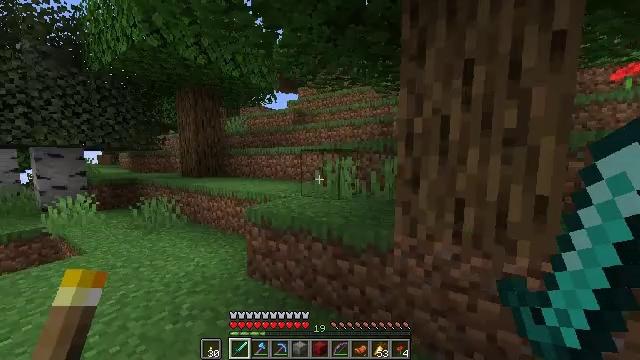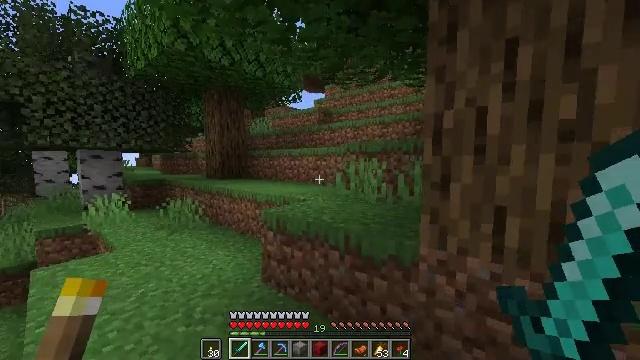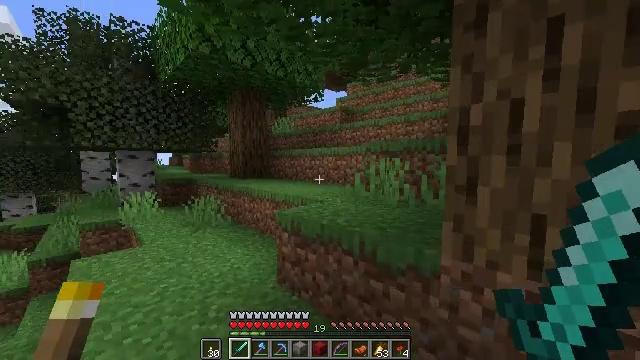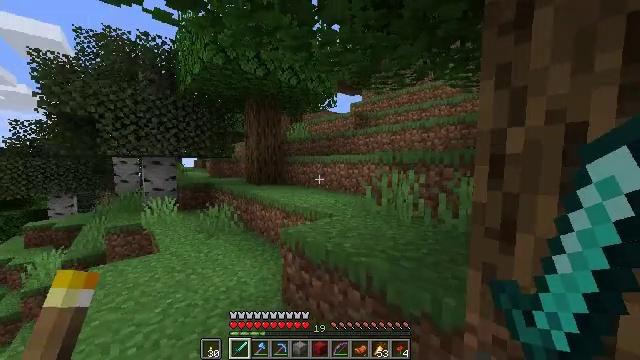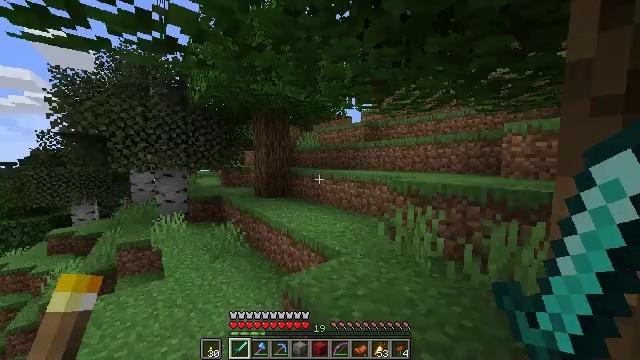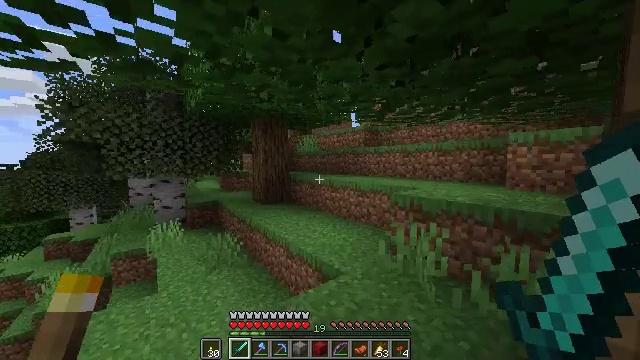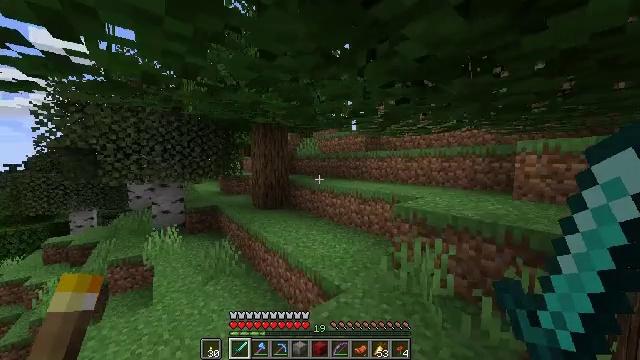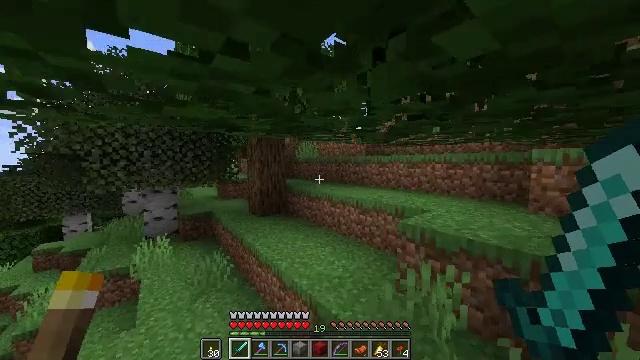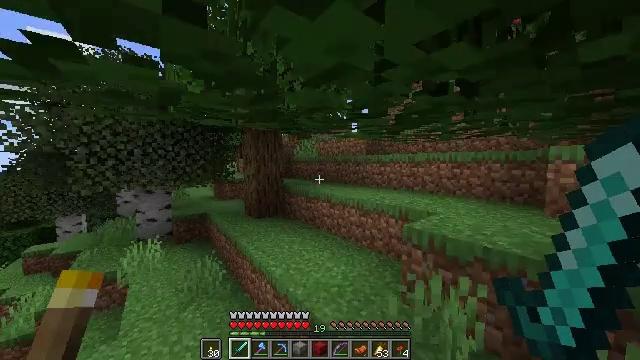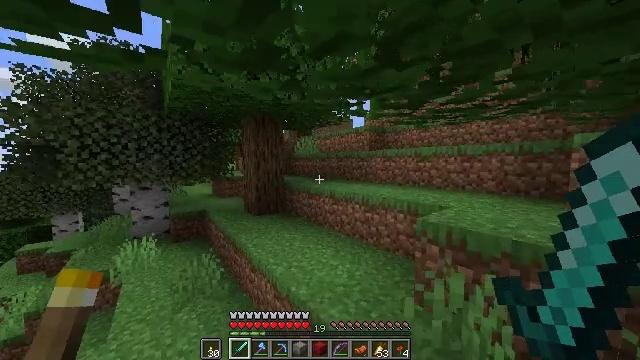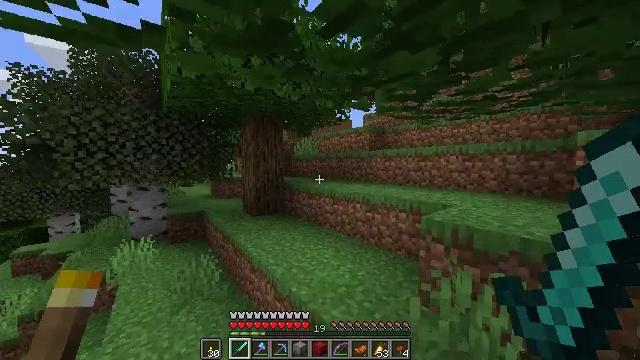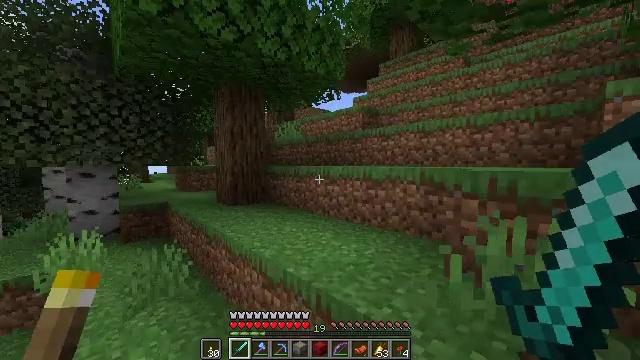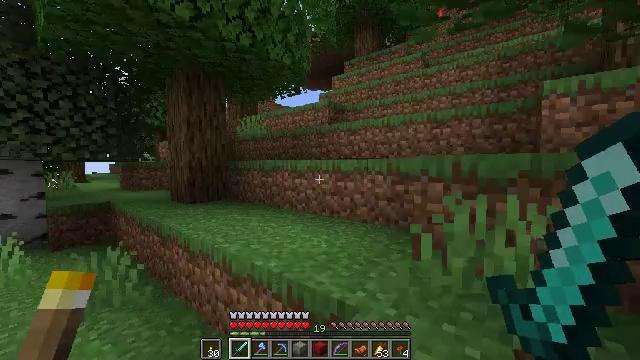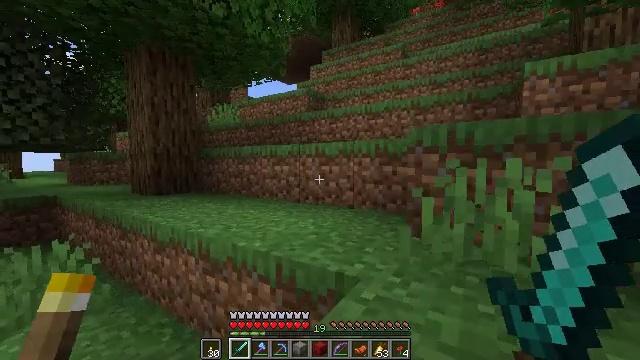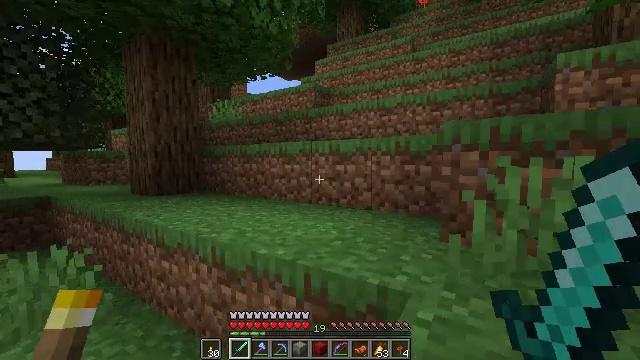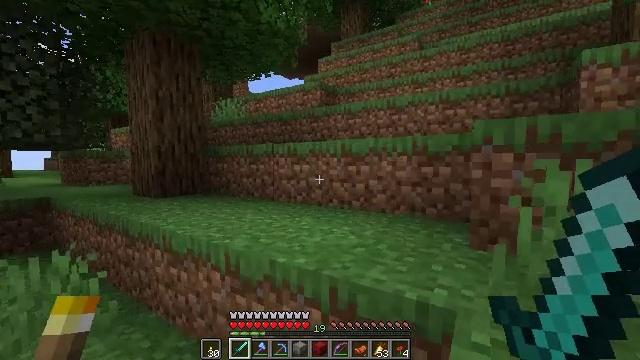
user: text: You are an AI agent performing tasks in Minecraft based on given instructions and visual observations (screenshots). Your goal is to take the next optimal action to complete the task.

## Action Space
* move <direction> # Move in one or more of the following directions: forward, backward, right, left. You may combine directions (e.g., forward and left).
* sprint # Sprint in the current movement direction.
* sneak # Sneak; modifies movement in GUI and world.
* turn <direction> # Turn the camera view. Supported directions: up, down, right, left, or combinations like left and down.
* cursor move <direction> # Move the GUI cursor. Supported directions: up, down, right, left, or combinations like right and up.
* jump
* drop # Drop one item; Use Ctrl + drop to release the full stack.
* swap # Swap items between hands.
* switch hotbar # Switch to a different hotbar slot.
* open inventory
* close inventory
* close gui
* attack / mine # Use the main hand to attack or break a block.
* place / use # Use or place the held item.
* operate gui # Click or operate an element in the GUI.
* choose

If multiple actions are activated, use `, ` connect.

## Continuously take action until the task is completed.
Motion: motion action
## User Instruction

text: Gather oak leaves by attacking.
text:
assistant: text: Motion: move forward, sprint, turn left and up, jump
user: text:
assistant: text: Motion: move forward, sprint, turn left, jump
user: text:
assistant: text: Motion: move forward, sprint, turn left, jump
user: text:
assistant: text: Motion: move forward, sprint, turn left, jump
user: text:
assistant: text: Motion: move forward, sprint, jump
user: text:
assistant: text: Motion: move forward, sprint, jump
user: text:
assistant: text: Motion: move forward, sprint, jump
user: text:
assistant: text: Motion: move forward, sprint, jump
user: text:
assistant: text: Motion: move forward, sprint, jump
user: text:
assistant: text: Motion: move forward, sprint, jump
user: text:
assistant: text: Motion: move forward, sprint, turn right, jump
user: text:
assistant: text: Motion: move forward, sprint, turn right, jump
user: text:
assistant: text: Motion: move forward, sprint, turn right, jump
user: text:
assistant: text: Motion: move forward, sprint
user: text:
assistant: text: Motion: move forward, sprint
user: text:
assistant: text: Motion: move forward, sprint
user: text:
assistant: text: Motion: move forward, sprint
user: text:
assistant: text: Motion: move forward, sprint
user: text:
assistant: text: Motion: move forward, sprint
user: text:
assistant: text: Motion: move forward, sprint
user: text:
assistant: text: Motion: move forward, sprint
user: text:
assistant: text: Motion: move forward, sprint
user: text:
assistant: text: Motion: move forward, sprint, turn right and up
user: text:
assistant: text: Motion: move forward, sprint, turn right and up
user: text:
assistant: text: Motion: move forward, sprint, turn right, jump
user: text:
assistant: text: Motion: move forward, sprint, turn right, jump
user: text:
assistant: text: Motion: move forward, sprint, turn right, jump
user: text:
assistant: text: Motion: move forward, sprint, turn right and up, jump
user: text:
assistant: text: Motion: move forward, sprint, turn right and up, jump
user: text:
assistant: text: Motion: move forward, sprint, turn right and up, jump